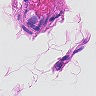
Metastatic tissue present: no